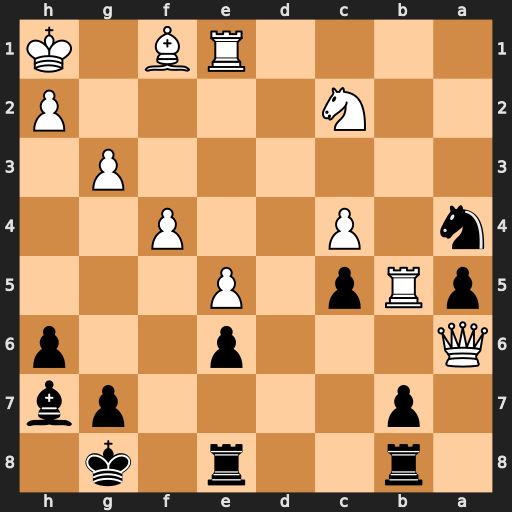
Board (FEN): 1r2r1k1/1p4pb/Q3p2p/pRp1P3/n1P2P2/6P1/2N4P/4RB1K
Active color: b
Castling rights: -
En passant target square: -
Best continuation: bxa6 Rxa5 Bxc2